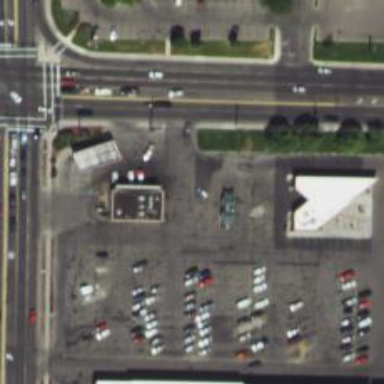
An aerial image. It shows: Convenience shop.